Interaction volume radius: 10 \u00c5
Interaction volume height: 20 \u00c5
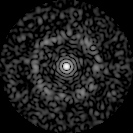
Disorder parameter: 0.8082